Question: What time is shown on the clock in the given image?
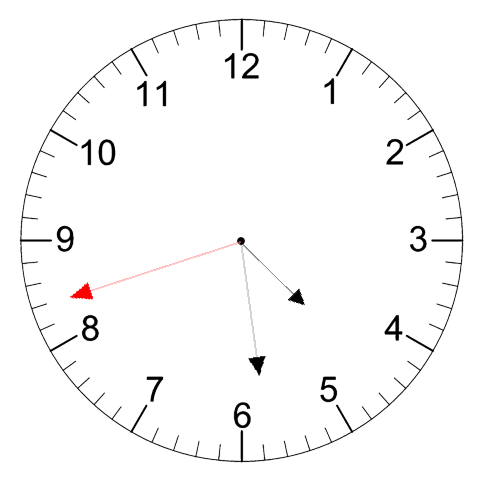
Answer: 04:28:42